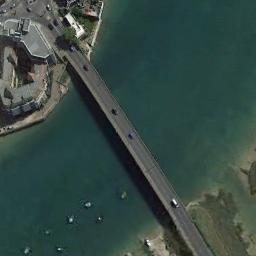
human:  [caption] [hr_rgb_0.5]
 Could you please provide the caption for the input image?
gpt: A bridge connects the land on both sides of the blue-blue river  There are many buildings on the land  There are many cars on the bridge .

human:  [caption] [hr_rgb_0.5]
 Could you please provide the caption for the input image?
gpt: The bridge is bi-directional, And the water under the bridge appears dark blue .

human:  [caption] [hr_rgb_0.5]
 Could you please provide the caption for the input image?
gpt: There is a bridge with some cars over the river next to many buildings .

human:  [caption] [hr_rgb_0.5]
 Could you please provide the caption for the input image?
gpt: A bridge built on a blue river and some buildings on one side of the river .

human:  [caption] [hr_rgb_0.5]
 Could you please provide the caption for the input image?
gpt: There are many cars on the bridge .